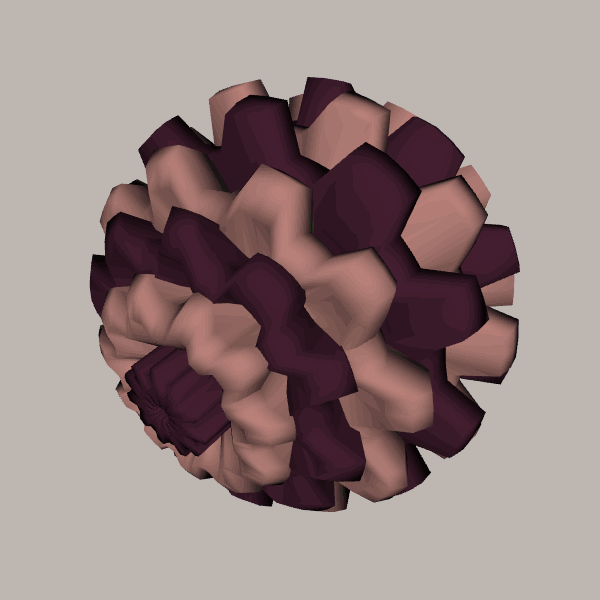
Background: light